You are looking at the envelope spectrum of a bearing's vibration signal. The marked vertical lines are the theoretical fault frequencies for the outer race, inner race, rolling elements, and cage. Based on the visible evidence, which condition applies: normal, inner_race, outer_race, ball?
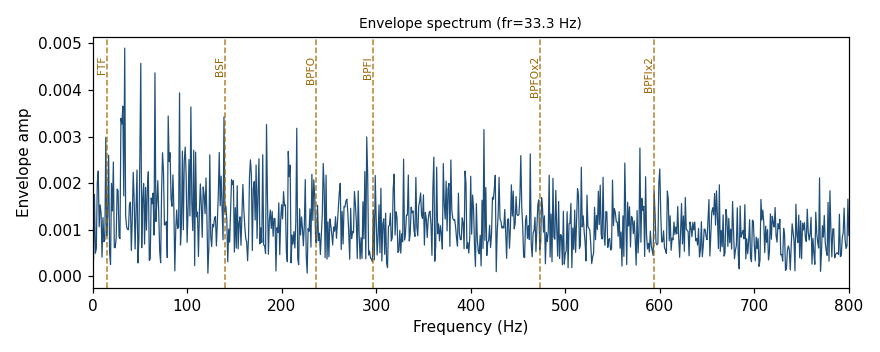
Answer: normal